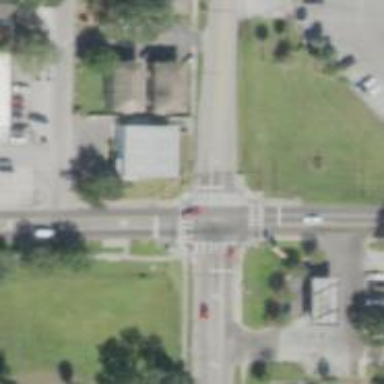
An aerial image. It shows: Zebra crossing on the road.